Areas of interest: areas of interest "Jiangbei Logistics City"
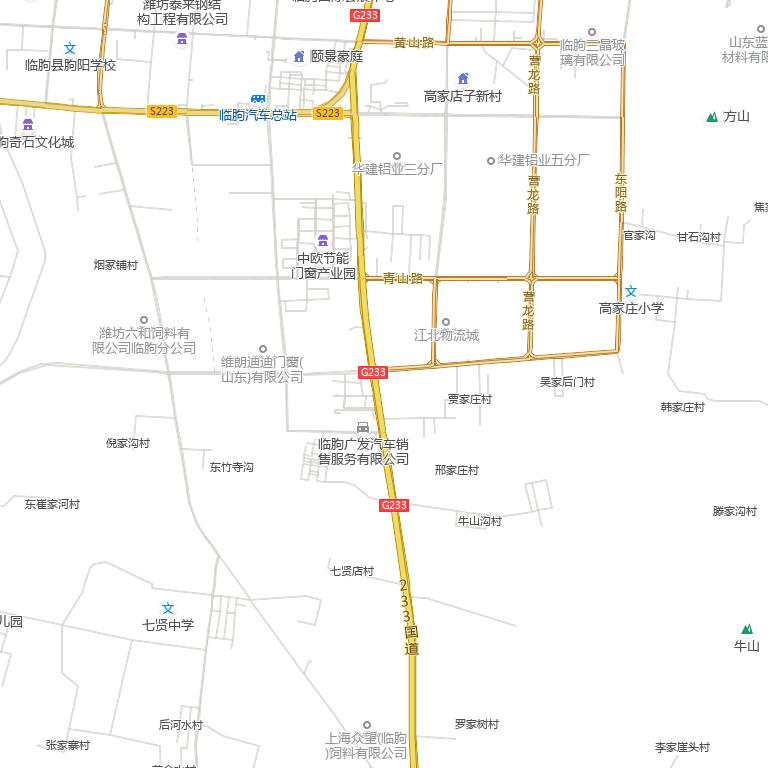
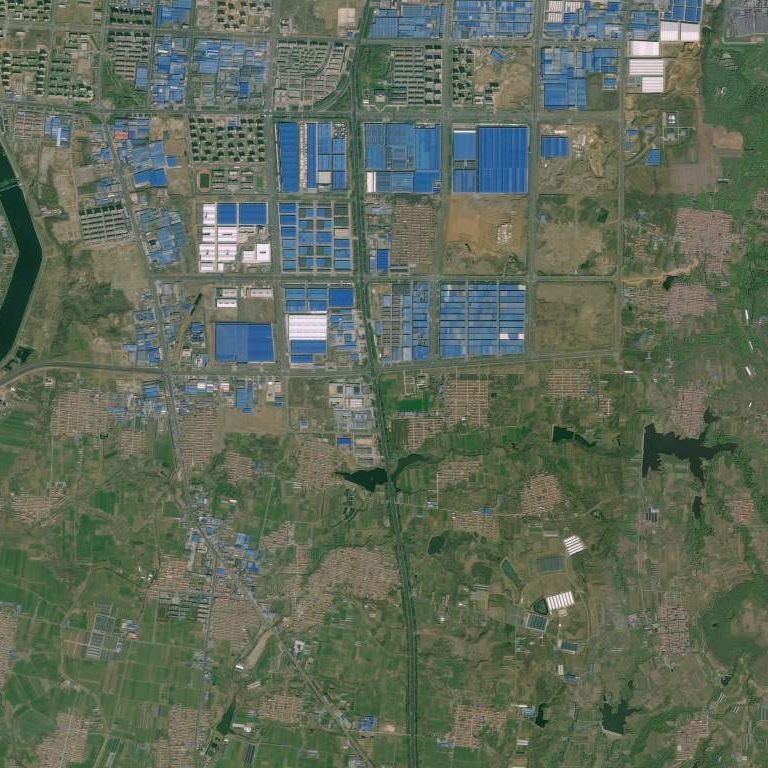